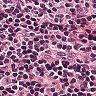
Metastatic tissue present: no